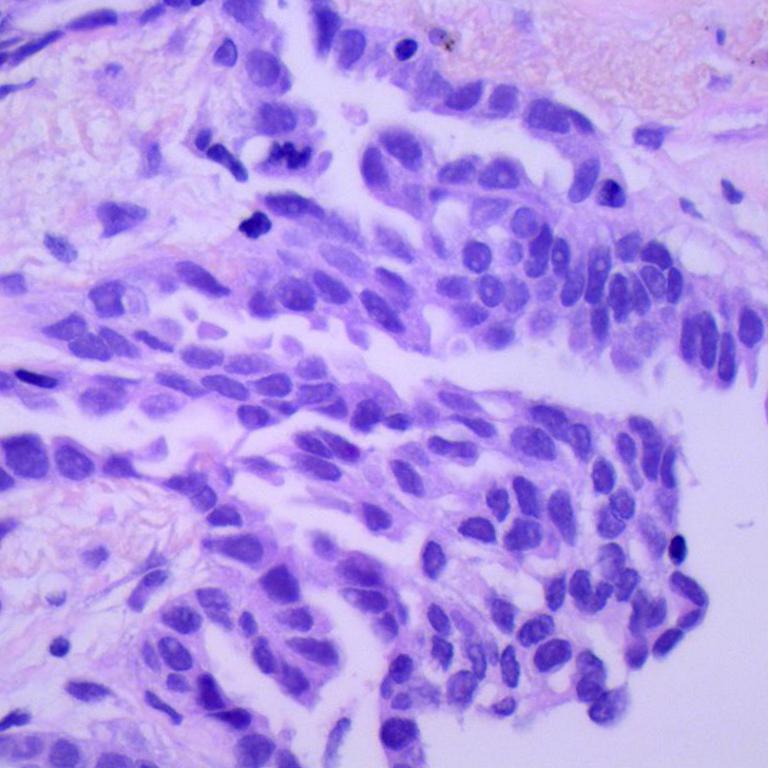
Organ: lung
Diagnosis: adenocarcinomas